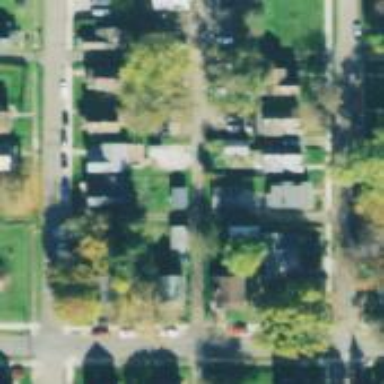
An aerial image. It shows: Alleyway designated as service road.